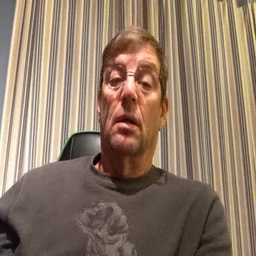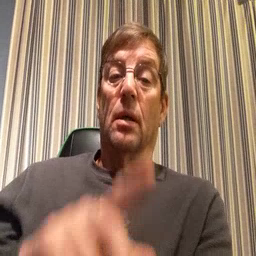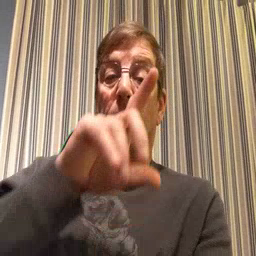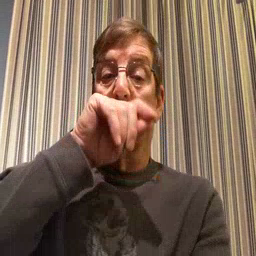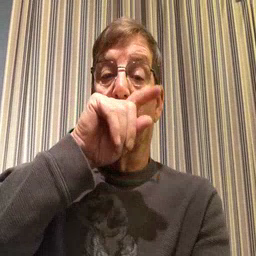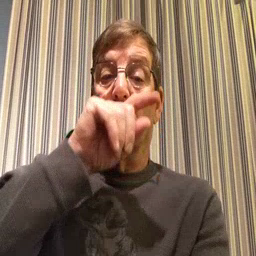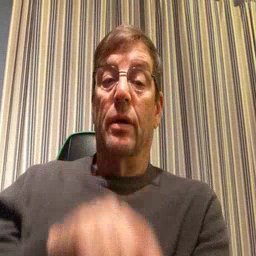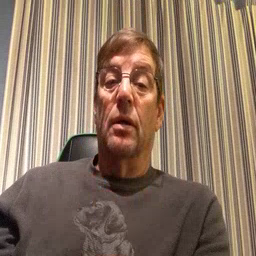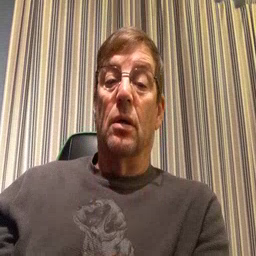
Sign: bird